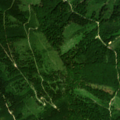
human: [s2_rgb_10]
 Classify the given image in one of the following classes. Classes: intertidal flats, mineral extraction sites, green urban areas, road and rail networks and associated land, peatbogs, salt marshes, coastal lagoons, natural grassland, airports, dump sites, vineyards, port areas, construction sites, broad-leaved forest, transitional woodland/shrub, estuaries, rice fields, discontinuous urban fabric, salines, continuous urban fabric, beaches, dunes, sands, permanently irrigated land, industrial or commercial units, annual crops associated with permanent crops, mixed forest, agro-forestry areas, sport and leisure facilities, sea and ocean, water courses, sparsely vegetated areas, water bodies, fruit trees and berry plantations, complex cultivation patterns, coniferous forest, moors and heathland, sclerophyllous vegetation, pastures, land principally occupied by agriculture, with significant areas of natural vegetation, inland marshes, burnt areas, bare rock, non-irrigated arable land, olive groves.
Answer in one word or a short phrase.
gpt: mixed forest, transitional woodland/shrub